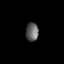
Tissue: prostate
Cell type: T cells
Senescence score: 0.3579
Nuclear area (px): 228
Mean DAPI intensity: 97.781